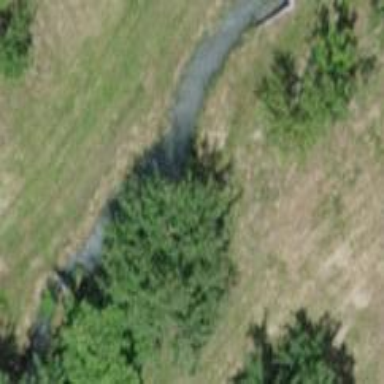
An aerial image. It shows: Ditch serving as waterway.